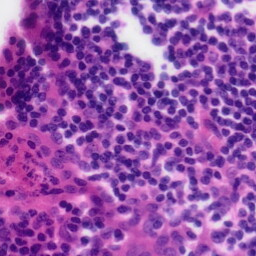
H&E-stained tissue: Tonsil